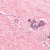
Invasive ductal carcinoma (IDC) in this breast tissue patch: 0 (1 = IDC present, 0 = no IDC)